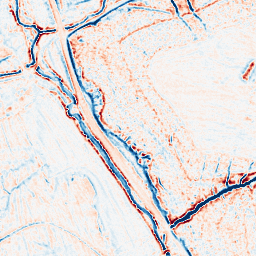
Category: edge_preserving
Decomposition family: bilateral
Decomposition parameters: d: 9
sigma_color: 50
sigma_space: 75
Upsampling method: cubic_mitchell
Upsampling parameters: scale: 4
Upsampling scale: 4